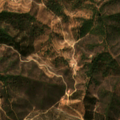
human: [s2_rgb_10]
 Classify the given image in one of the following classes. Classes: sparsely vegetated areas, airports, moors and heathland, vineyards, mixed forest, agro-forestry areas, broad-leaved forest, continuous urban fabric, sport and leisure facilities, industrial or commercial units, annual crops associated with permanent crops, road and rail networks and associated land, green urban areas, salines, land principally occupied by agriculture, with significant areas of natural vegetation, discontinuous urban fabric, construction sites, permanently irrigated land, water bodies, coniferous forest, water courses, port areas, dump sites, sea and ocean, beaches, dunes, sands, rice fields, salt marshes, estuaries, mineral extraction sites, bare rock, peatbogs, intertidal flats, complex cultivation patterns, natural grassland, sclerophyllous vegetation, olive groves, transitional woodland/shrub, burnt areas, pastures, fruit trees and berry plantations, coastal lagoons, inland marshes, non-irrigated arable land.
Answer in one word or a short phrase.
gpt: broad-leaved forest, sclerophyllous vegetation, transitional woodland/shrub